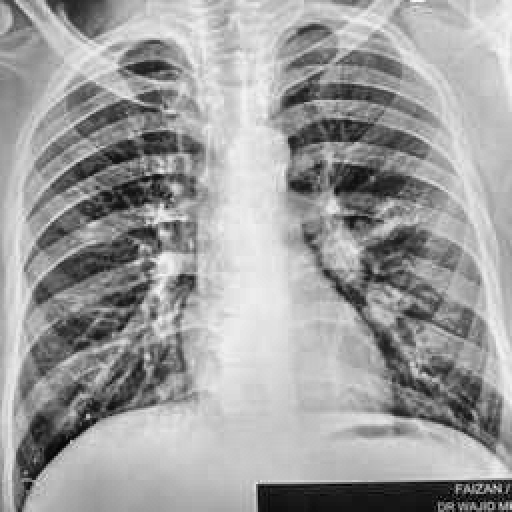
Finding: TUBERCULOSIS